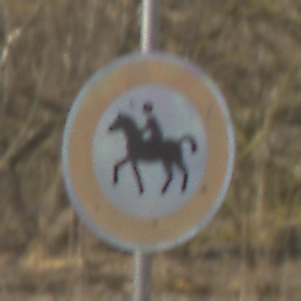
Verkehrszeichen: VerbotReiter
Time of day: MorningAfternoon
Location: Outdoor (Nature)
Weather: Clear
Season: Winter
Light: Natural